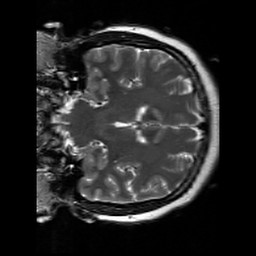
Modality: T2w
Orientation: coronal
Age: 28
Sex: female
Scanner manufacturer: siemens
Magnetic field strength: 3 T
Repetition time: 7 s
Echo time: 0.09 s